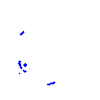
Particle: proton